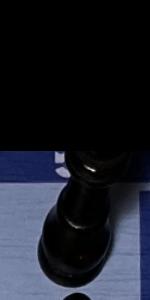
Label: King_Black